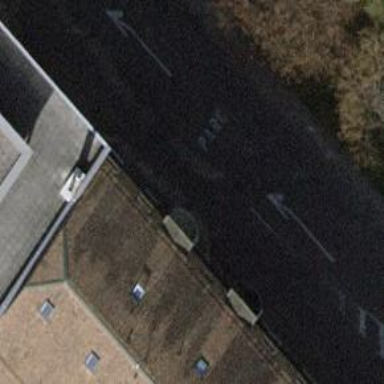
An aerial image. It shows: Pedestrian road with sett surface passing through building tunnel.